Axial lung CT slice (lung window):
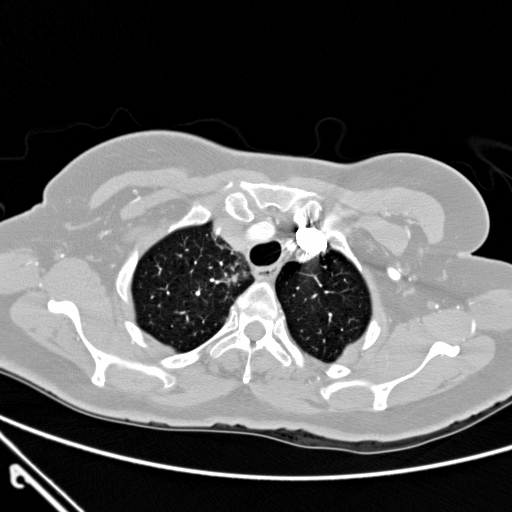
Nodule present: no